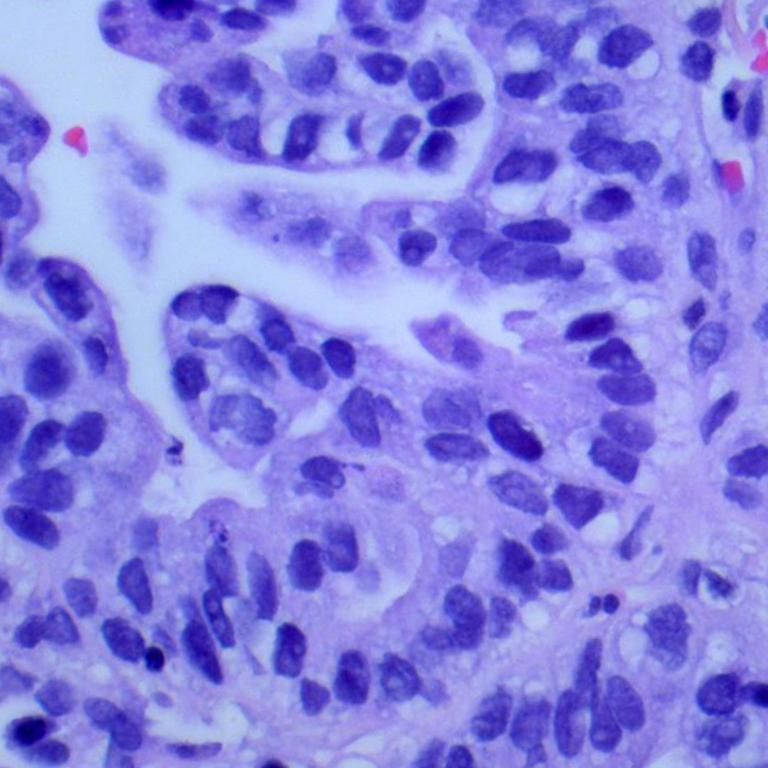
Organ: lung
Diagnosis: adenocarcinomas